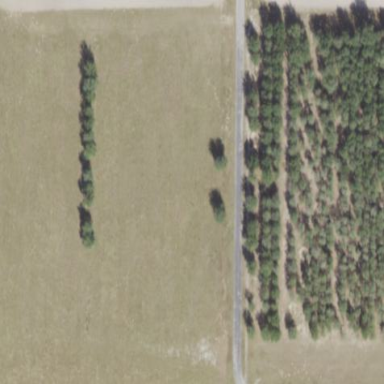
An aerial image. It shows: Plant nursery with trees.